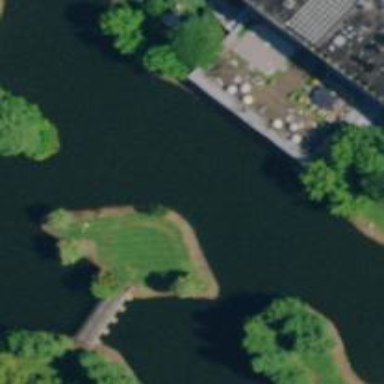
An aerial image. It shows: Miniature golf leisure land.